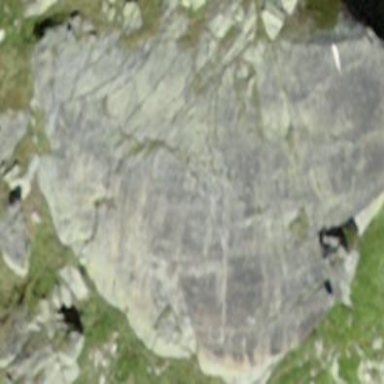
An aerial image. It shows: View of natural rock.